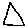
Label: triangle